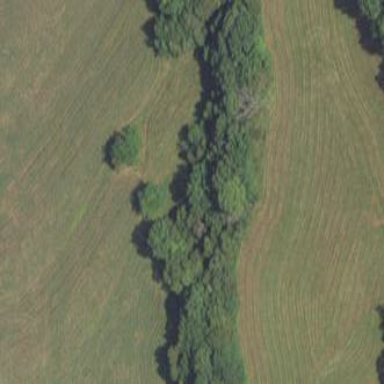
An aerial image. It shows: Evergreen woodland with needle-leaved trees.